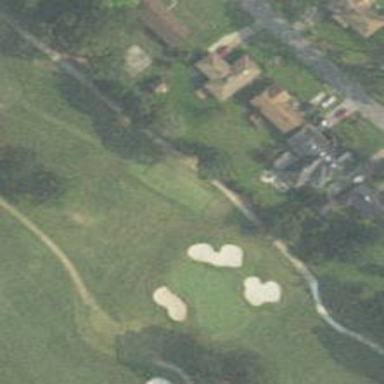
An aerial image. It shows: View of golf hole.